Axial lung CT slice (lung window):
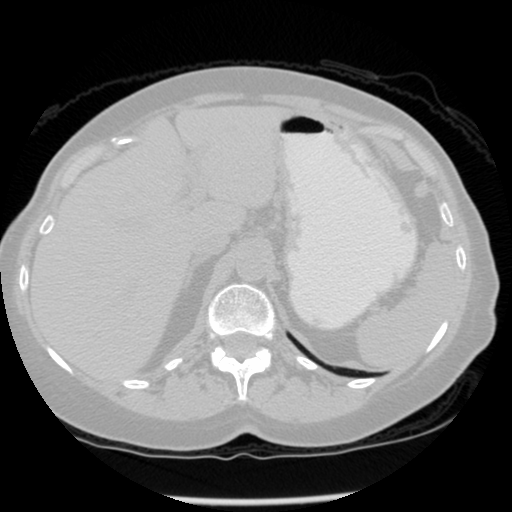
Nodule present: no